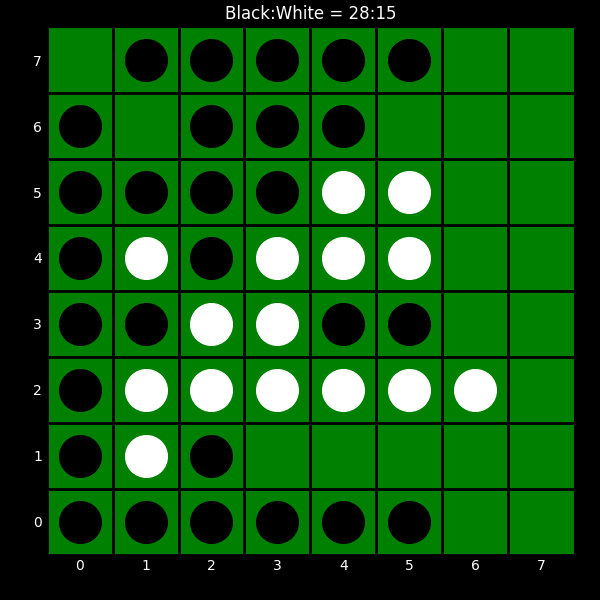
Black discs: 28
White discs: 15